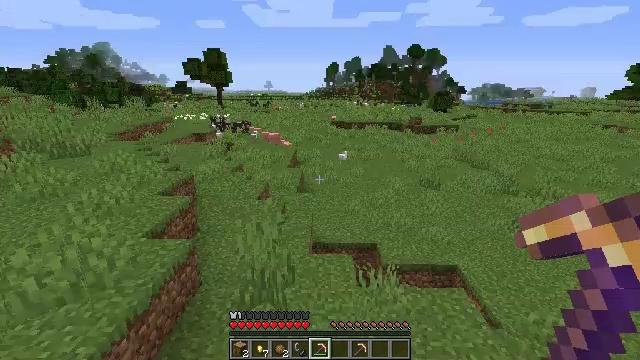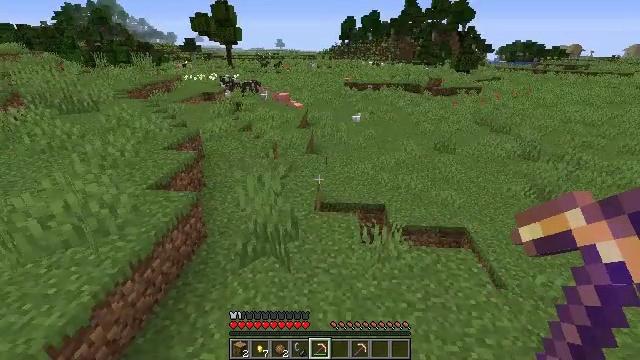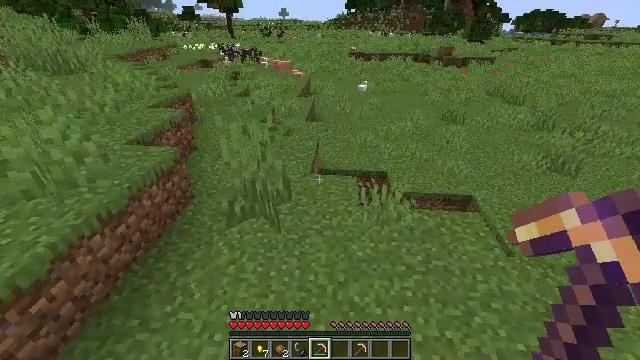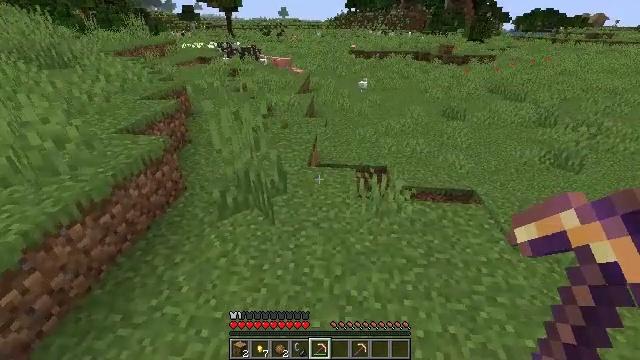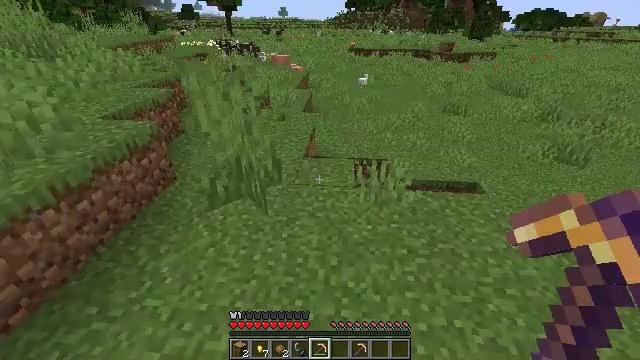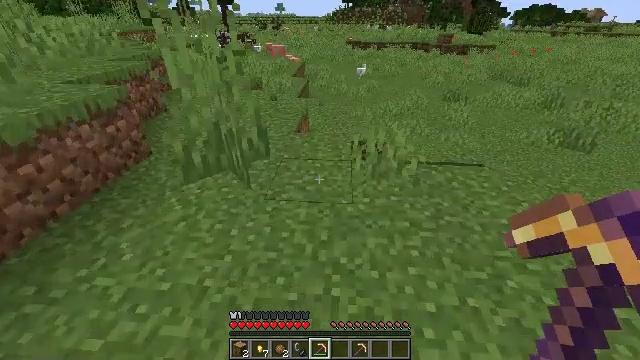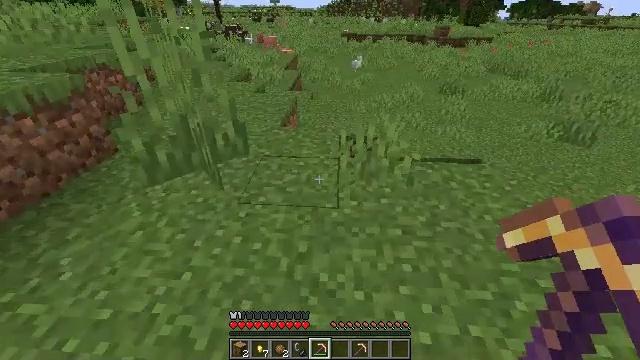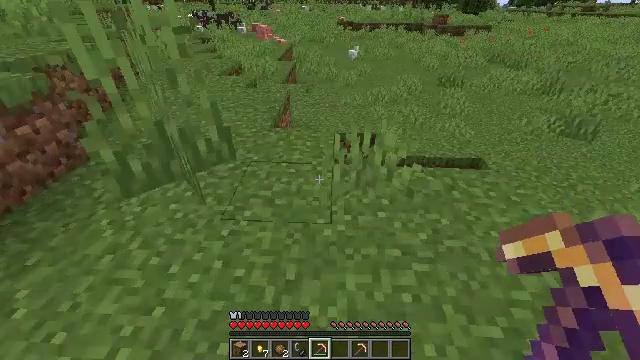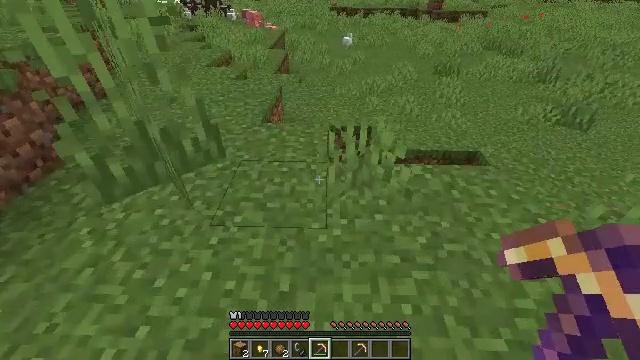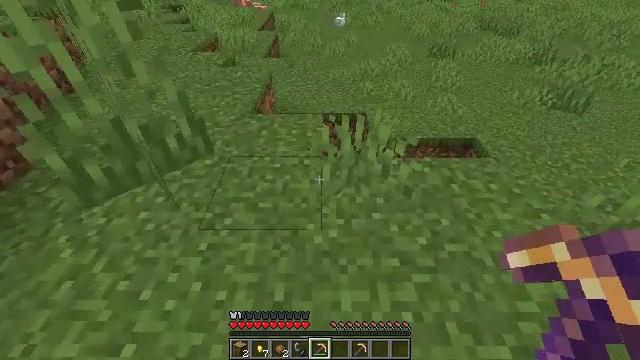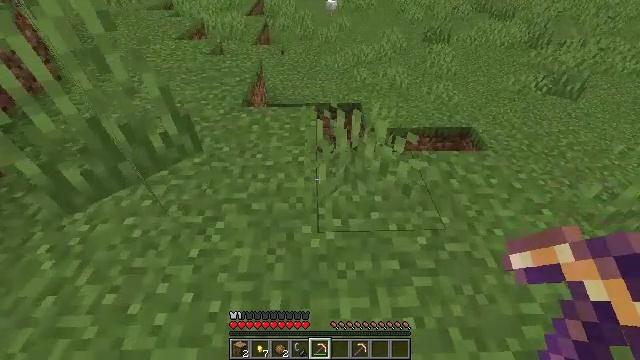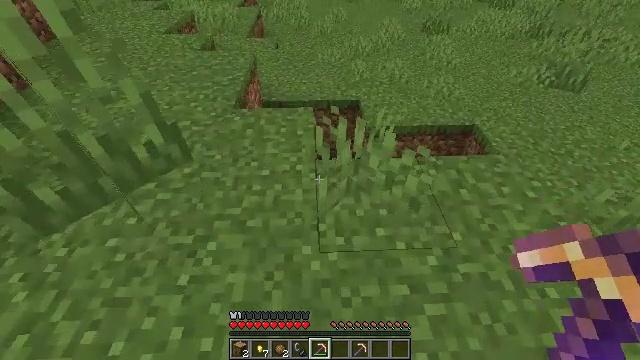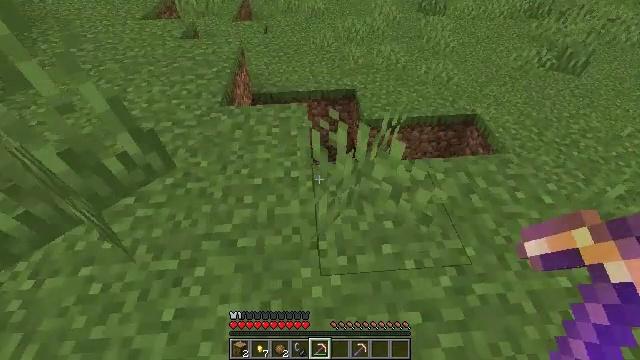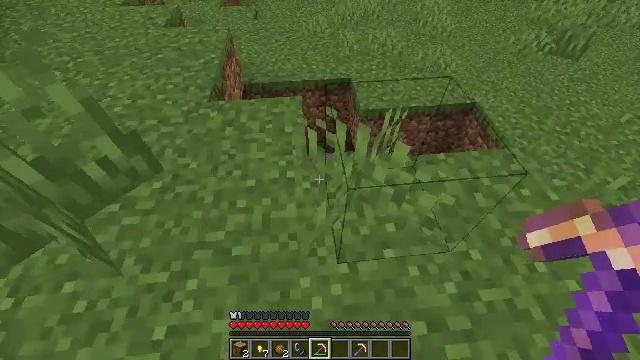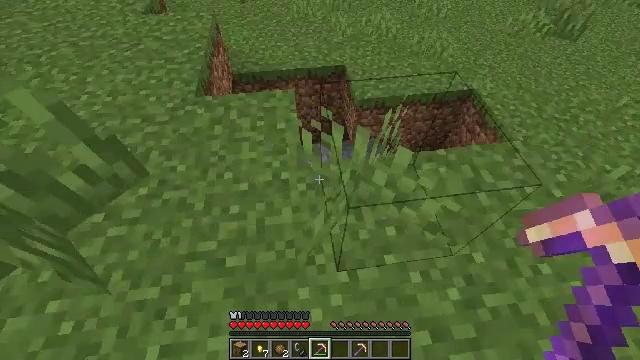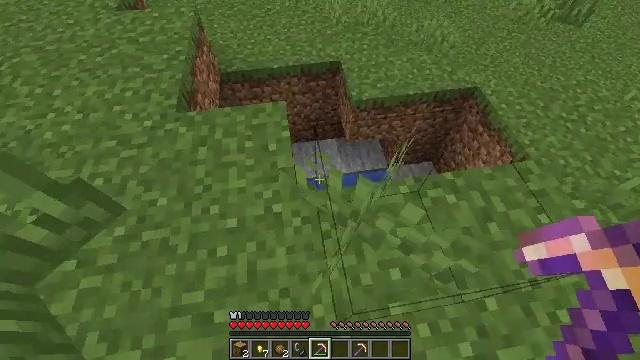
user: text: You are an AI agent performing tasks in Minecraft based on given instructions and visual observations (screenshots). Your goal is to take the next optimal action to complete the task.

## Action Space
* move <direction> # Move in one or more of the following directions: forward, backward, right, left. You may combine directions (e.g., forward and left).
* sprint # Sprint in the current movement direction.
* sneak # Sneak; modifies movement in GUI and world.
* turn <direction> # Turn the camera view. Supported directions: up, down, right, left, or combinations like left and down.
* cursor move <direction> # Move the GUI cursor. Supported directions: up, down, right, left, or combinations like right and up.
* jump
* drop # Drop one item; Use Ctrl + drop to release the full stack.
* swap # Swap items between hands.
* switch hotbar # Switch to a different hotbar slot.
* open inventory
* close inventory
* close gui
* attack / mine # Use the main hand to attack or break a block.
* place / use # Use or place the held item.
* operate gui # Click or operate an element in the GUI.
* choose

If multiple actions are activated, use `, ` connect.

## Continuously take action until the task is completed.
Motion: motion action
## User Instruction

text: Harvest grass block to clear the area.
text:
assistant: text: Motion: move forward, turn left and down, jump
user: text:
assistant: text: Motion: move forward, turn left and down, jump
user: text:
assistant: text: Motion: move forward
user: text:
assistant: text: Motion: move forward
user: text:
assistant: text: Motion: move forward
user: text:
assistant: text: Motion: move forward, turn down
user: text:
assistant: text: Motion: move forward, turn down
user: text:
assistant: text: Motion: move forward, turn right and down
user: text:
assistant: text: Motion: move forward, turn right and down
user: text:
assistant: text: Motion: move forward, turn right and down
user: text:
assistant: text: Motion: move forward, turn down
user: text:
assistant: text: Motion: move forward, turn right and down
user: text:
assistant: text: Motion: move forward, turn right and down
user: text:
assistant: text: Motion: move forward, turn right and down
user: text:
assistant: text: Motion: move forward, turn right and down
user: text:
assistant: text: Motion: move forward, turn down
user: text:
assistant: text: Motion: move forward, turn down
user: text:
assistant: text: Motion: move forward, turn right and down
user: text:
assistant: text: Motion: move forward
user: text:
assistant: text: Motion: no_op
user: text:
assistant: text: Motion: no_op
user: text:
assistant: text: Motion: no_op
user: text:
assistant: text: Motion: no_op
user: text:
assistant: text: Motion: no_op
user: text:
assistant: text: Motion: no_op
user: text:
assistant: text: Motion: no_op
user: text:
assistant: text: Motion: no_op
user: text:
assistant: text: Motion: no_op
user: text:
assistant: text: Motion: no_op
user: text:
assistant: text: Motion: turn right and up